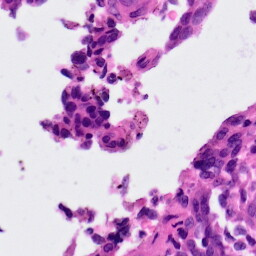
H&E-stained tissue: Ovarian